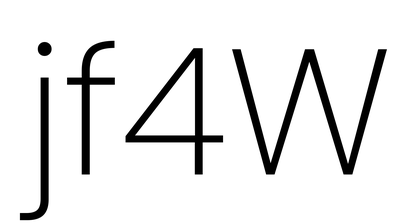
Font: Poppins-ExtraLight